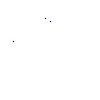
Particle: pion